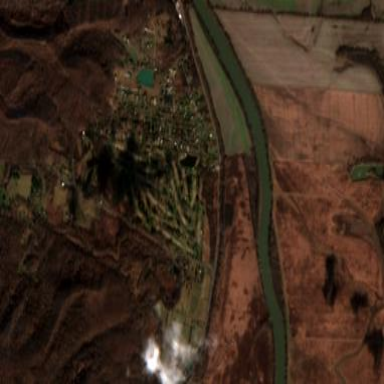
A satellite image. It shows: Golf course surrounded by greenery.